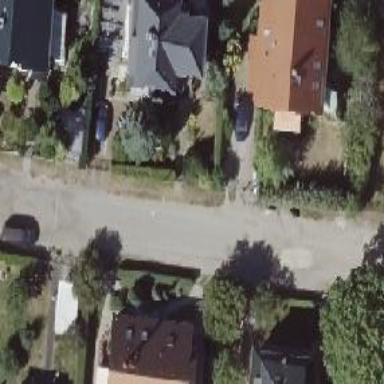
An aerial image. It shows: Driveway leading to service road.